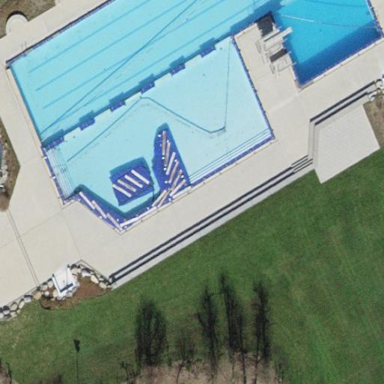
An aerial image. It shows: Swimming pool located in leisure land.